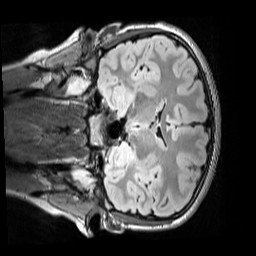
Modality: FLAIR
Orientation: coronal
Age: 11
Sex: male
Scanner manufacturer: siemens
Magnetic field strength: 3 T
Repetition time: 5 s
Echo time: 0.388 s